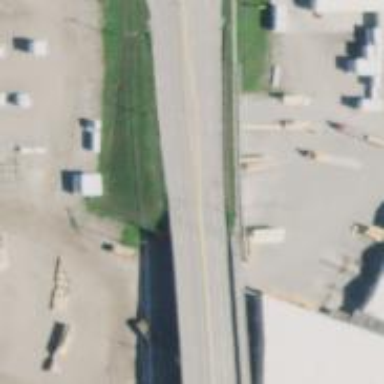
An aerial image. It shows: Secondary road crossing viaduct bridge.